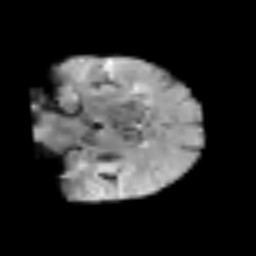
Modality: T2w
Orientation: coronal
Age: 75
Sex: female
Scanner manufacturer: siemens
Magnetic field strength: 3 T
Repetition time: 3.2 s
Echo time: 0.081 s